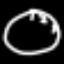
Label: clock